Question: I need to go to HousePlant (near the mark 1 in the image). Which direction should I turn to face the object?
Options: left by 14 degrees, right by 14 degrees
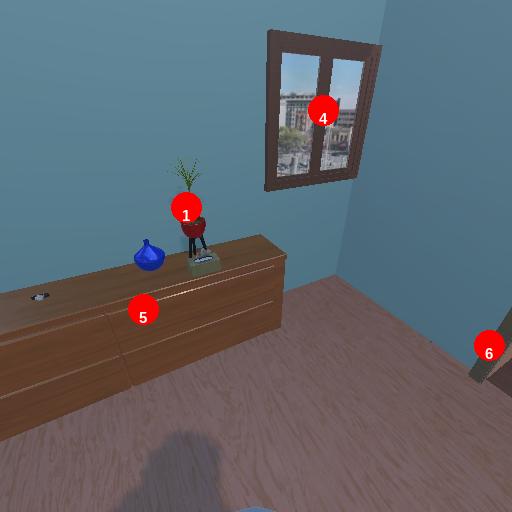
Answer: left by 14 degrees